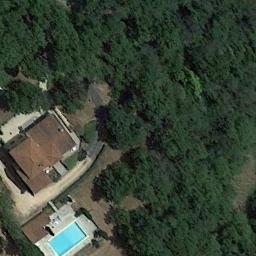
Label: residential